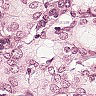
Metastatic tissue present: yes